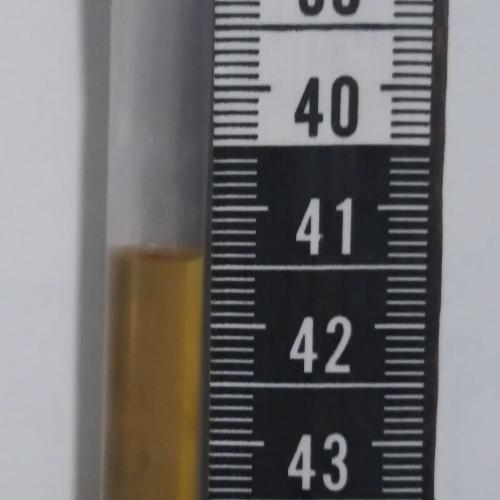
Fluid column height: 41.4 cm